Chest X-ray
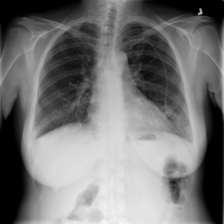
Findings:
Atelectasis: positive
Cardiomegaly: negative
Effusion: negative
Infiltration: negative
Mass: negative
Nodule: positive
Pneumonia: negative
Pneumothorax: negative
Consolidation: negative
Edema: negative
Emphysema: negative
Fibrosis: negative
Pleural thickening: negative
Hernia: negative